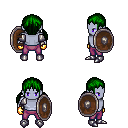
a pixel art fantasy rpg character, male body template, dark elf, purple skin, steel arm armor, magenta pants, green twin-tailed hairstyle, gold gloves, metal boots, shield, four views (front, back, left, right), 2x2 character sprite sheet, small pixel art, hard edges, no anti-aliasing